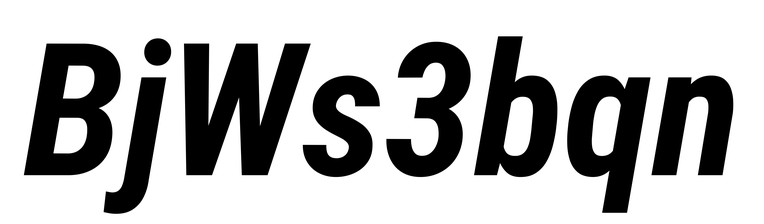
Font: Roboto-Italic_Condensed_Bold_Italic